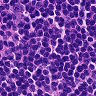
Metastatic tissue present: no